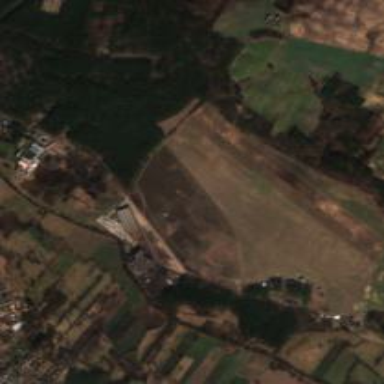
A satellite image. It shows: Grass runway at the airport.